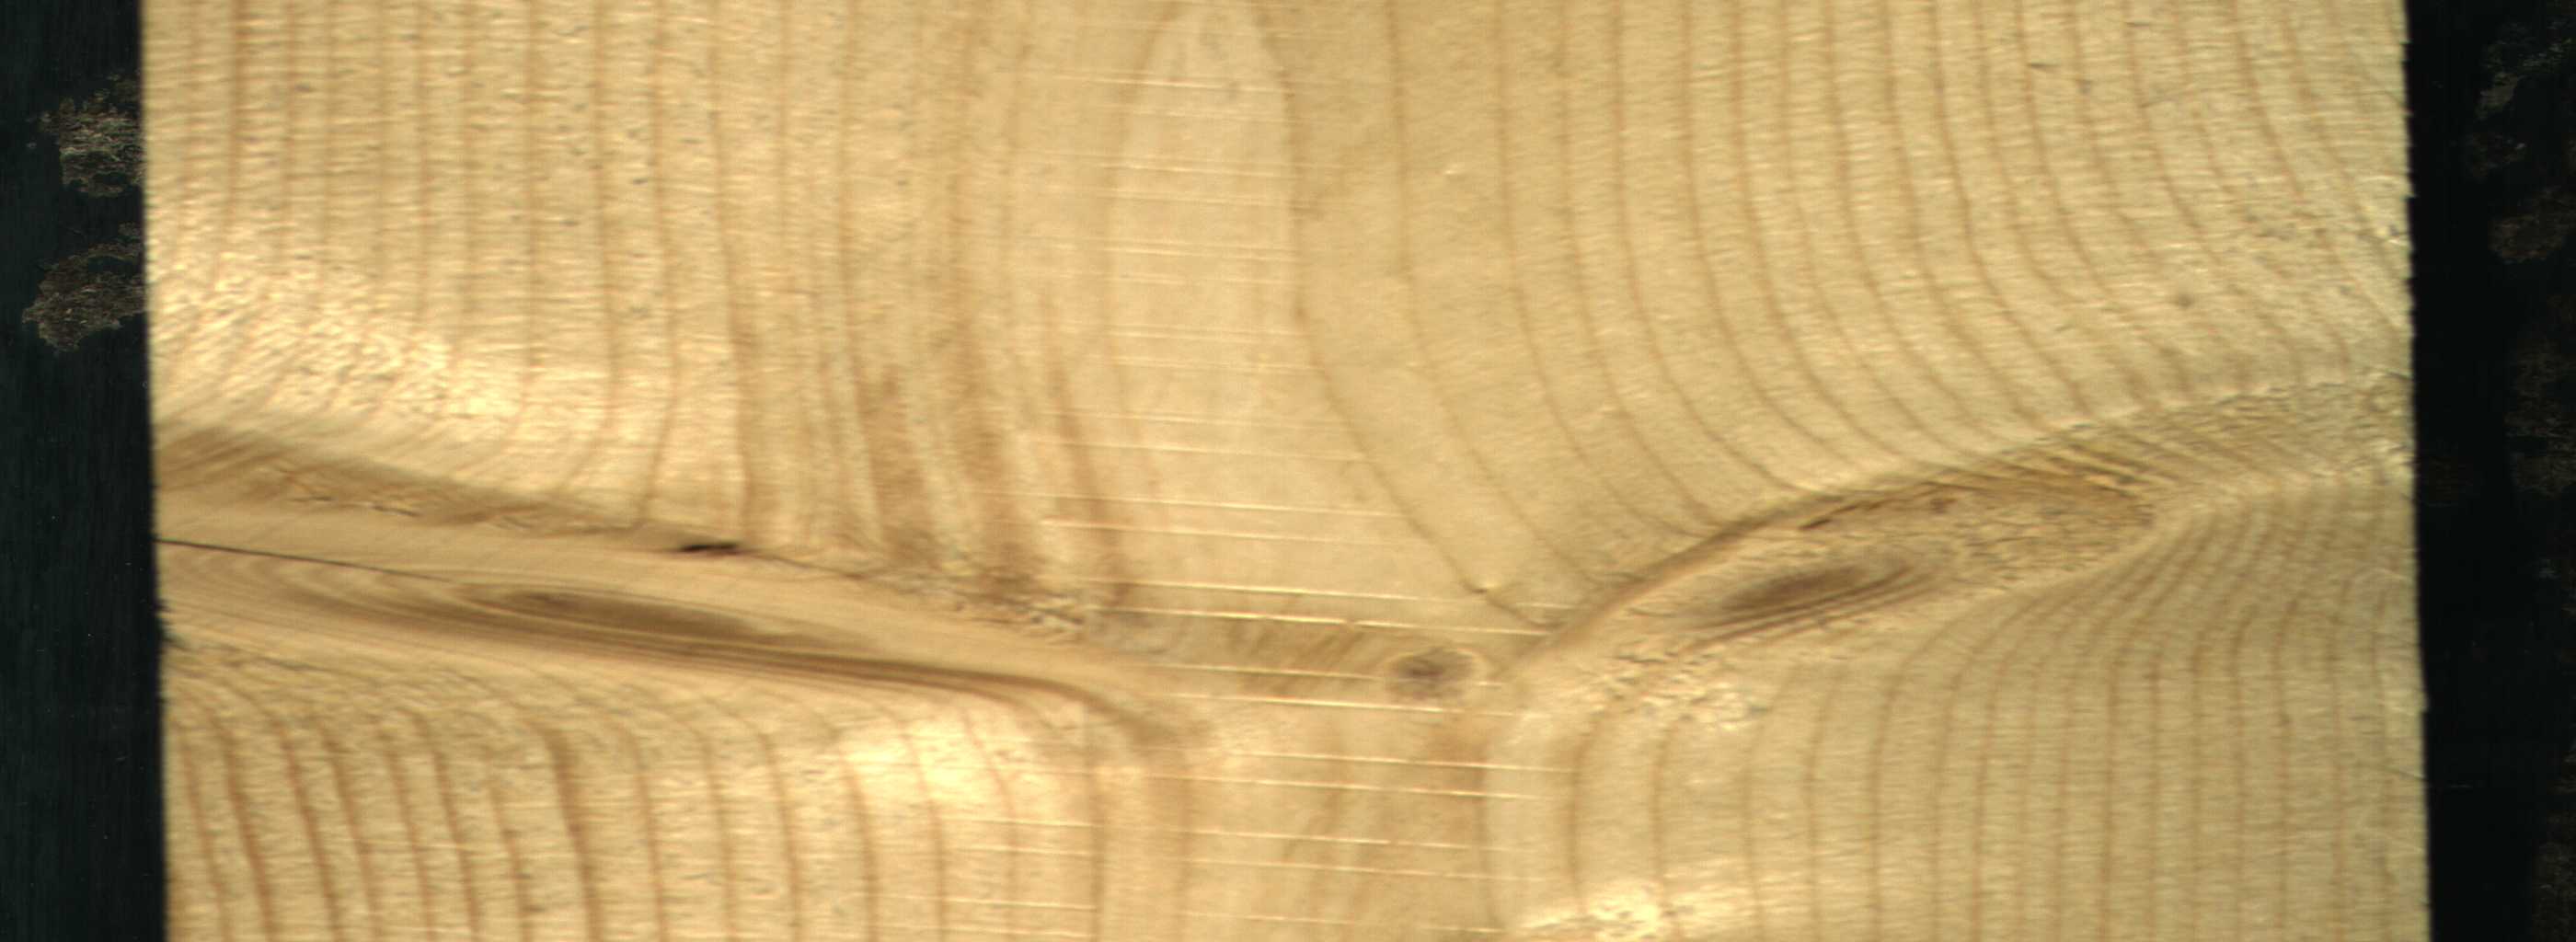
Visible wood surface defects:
Live_Knot
Live_Knot
Live_Knot